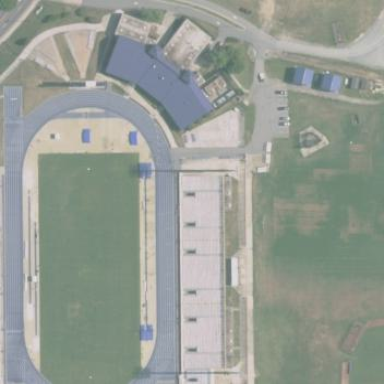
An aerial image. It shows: Stadium.